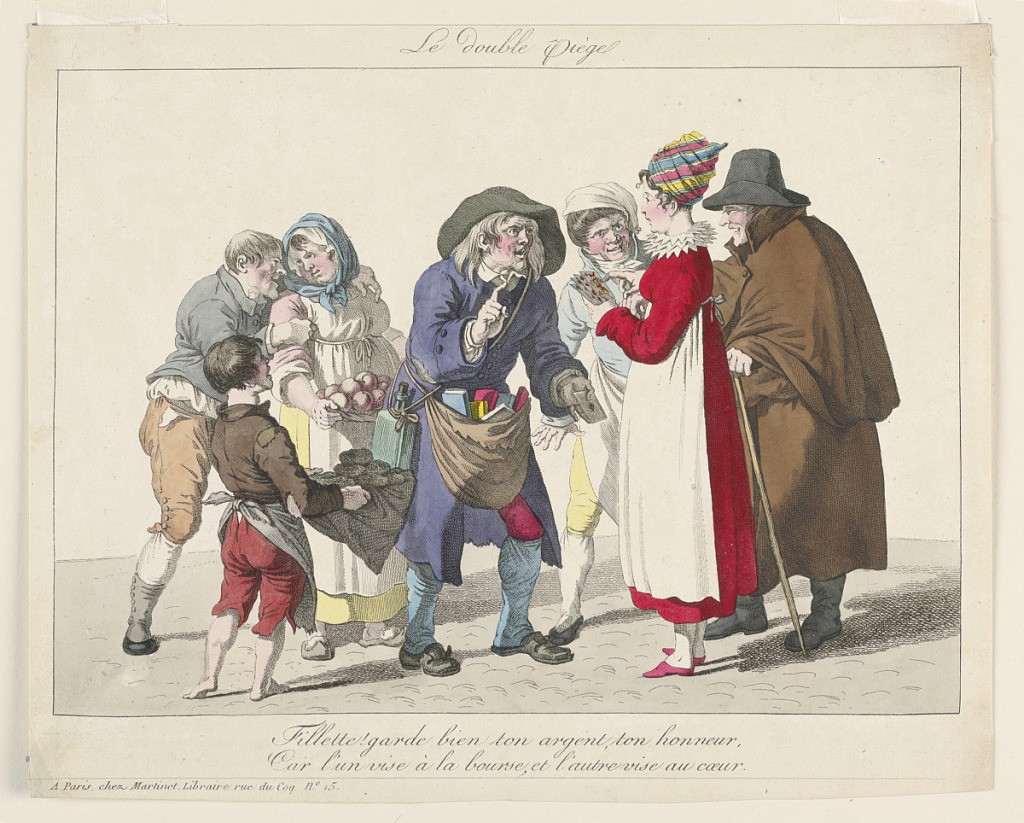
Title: Le double piègle
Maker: Aaron Martinet, French, 1762 - 1841
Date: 1810–1815
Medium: Engraving, brush and watercolor on paper
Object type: Print
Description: Street scene. A fortune teller advises a young girl. Vendors and other people look on. Title at top. Below, publisher's name and "Fillette, garde bien tou argent, tou honneur, Car l'un vise à la bourse, et l'autre vise au coeur".